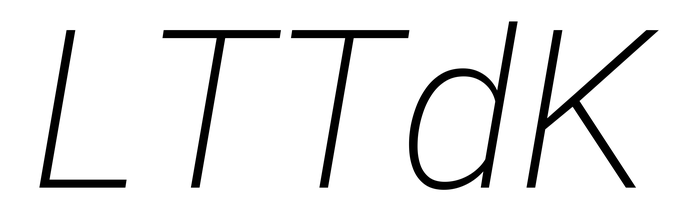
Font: Roboto-Italic_ExtraLight_Italic